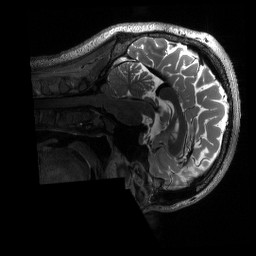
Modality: T2w
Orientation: sagittal
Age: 25
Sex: male
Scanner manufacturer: siemens
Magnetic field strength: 3 T
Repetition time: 3.2 s
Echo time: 0.563 s